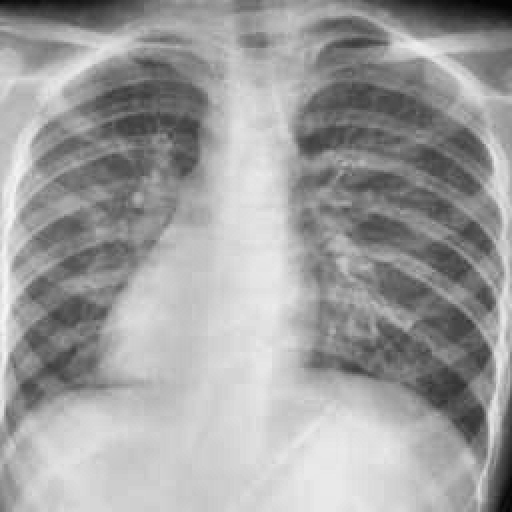
Finding: TUBERCULOSIS